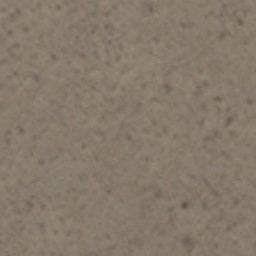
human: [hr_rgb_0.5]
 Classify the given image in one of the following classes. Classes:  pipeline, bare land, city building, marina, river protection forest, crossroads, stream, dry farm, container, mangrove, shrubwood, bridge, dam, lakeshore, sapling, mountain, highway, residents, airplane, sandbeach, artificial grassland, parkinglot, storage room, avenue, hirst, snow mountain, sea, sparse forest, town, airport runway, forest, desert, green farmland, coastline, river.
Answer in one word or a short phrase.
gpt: bare land